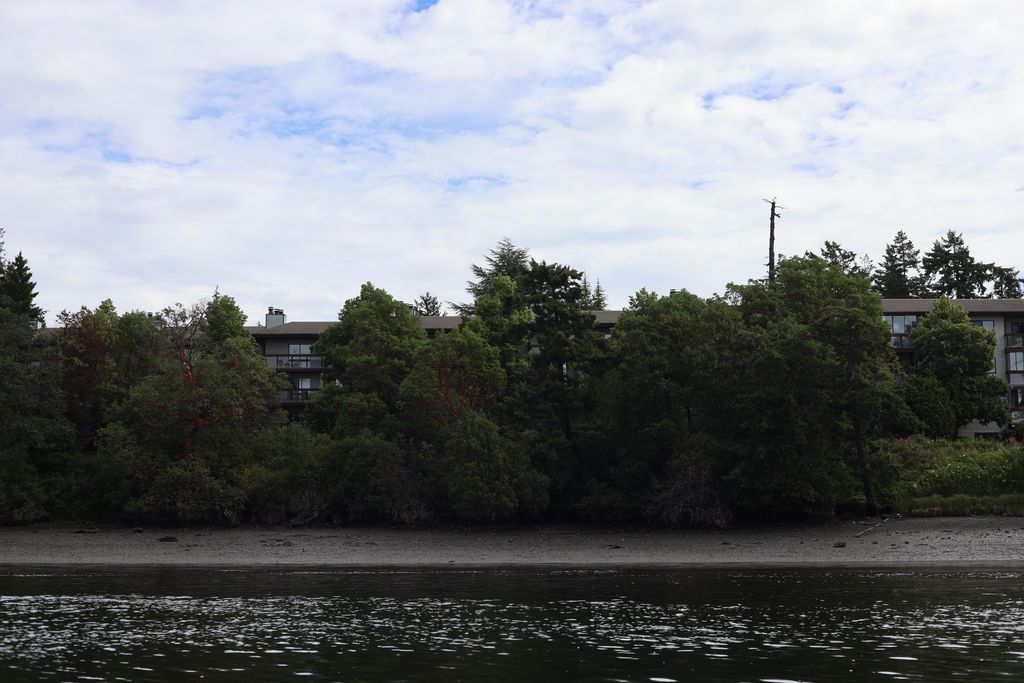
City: victoria